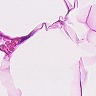
Metastatic tissue present: no